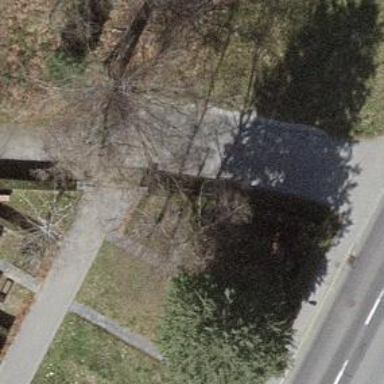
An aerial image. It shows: Pedestrian road with ground surface.